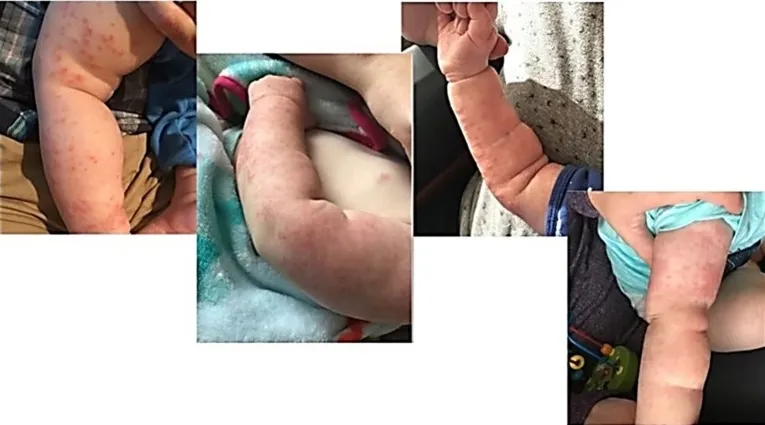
Patient Two demonstrates papulopustular lesions found diffusely scattered on the upper and lower extremities with areas of confluence.
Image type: medical_photograph (skin_photograph)